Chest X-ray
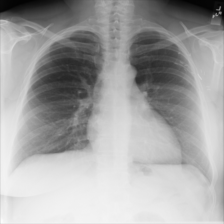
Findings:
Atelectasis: negative
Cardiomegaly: negative
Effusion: negative
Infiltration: negative
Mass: negative
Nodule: negative
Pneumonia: negative
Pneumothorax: negative
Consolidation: negative
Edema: negative
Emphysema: negative
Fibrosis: negative
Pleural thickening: negative
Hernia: negative